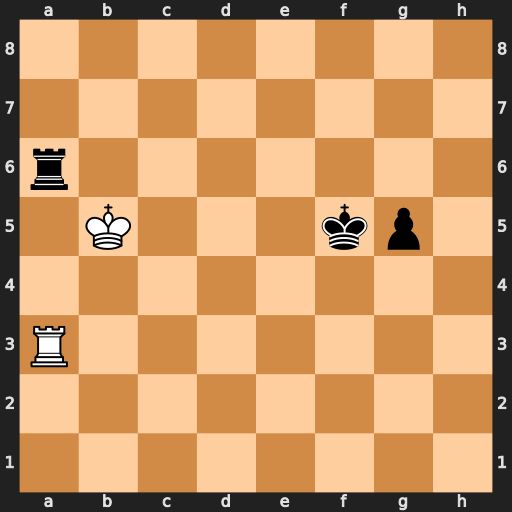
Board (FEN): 8/8/r7/1K3kp1/8/R7/8/8
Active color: w
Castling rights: -
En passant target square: -
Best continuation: Rxa6 g4 Kc4 g3 Kd3 g2 Ra1 Kf4 Ke2